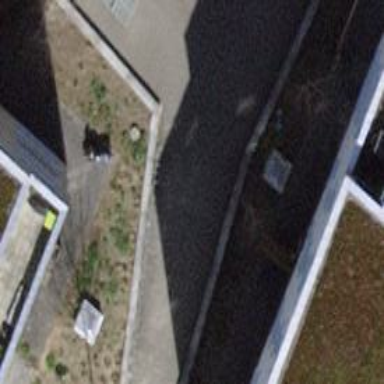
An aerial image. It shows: Bicycle parking area with wall loops for securing bikes.